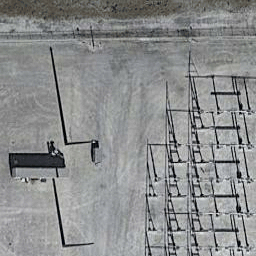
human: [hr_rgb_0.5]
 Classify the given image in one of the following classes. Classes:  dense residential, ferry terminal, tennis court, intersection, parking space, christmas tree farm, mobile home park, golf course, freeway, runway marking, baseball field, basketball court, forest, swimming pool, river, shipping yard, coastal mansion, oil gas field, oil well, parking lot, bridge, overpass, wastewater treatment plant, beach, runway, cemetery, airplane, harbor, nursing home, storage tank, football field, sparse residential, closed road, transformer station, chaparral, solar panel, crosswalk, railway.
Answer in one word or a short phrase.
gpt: transformer station